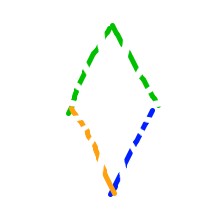
Shape: rhombus